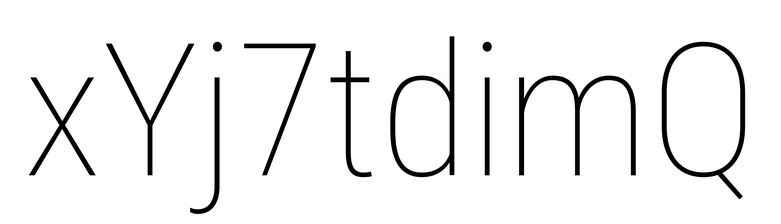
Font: Roboto_Condensed_Thin